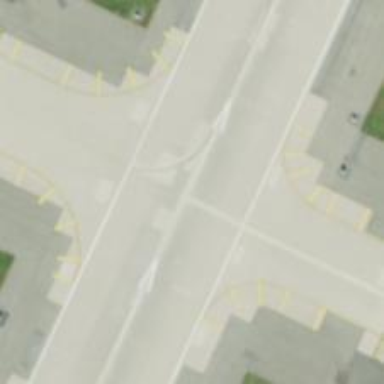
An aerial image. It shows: Image of taxiway at airport.